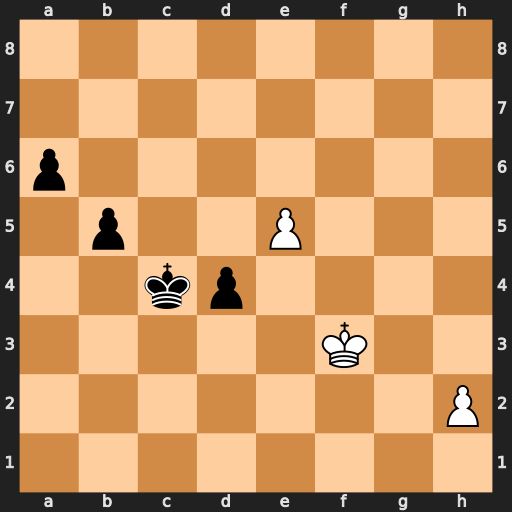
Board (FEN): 8/8/p7/1p2P3/2kp4/5K2/7P/8
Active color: w
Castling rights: -
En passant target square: -
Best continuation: e6 b4 e7 b3 e8=Q